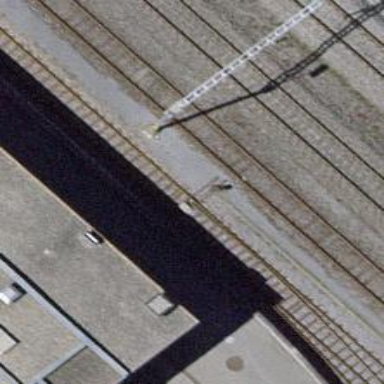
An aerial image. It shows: Single-track spur railway line.